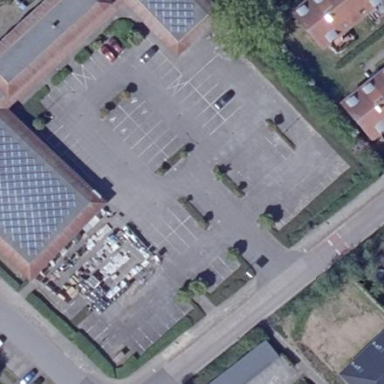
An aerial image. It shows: Parking area with asphalt surface.